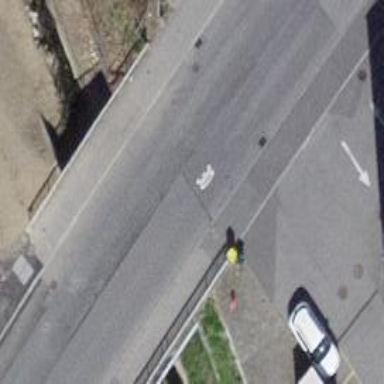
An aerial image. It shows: Post box.